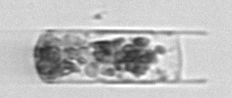
Label: Hemiaulus